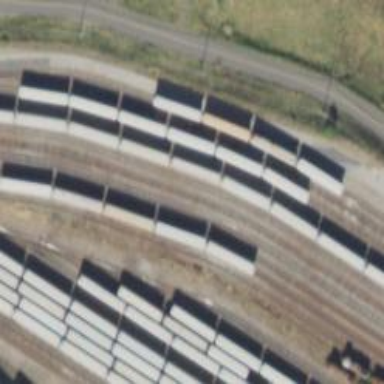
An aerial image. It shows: Railway yard.